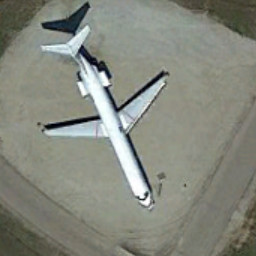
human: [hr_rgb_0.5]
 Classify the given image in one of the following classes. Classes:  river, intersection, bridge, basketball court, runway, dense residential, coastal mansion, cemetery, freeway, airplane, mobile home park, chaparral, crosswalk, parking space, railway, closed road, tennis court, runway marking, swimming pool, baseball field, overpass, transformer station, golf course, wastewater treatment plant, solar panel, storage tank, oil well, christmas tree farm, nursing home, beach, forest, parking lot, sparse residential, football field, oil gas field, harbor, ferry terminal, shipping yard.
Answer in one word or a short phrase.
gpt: airplane